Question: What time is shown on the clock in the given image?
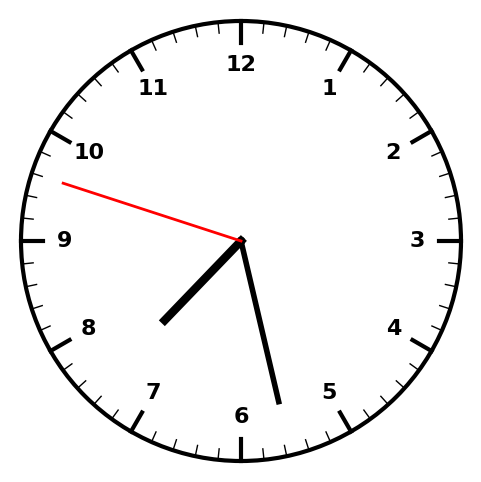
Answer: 07:27:48